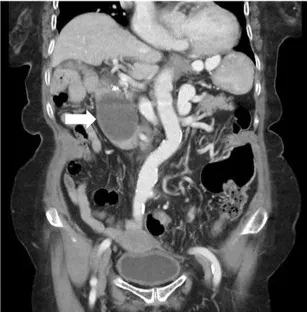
Abdominal CT. (D) Coronal view of abdominal CT 3 months after transarterial embolization (TAE) revealed shrinkage of the hematoma (white arrow).
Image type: radiology (ct)